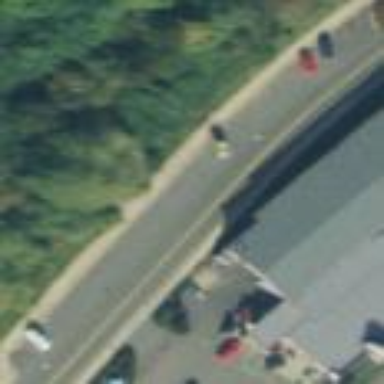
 paved with asphalt. It is designated for roadside parking."